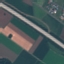
Land use / land cover: Highway